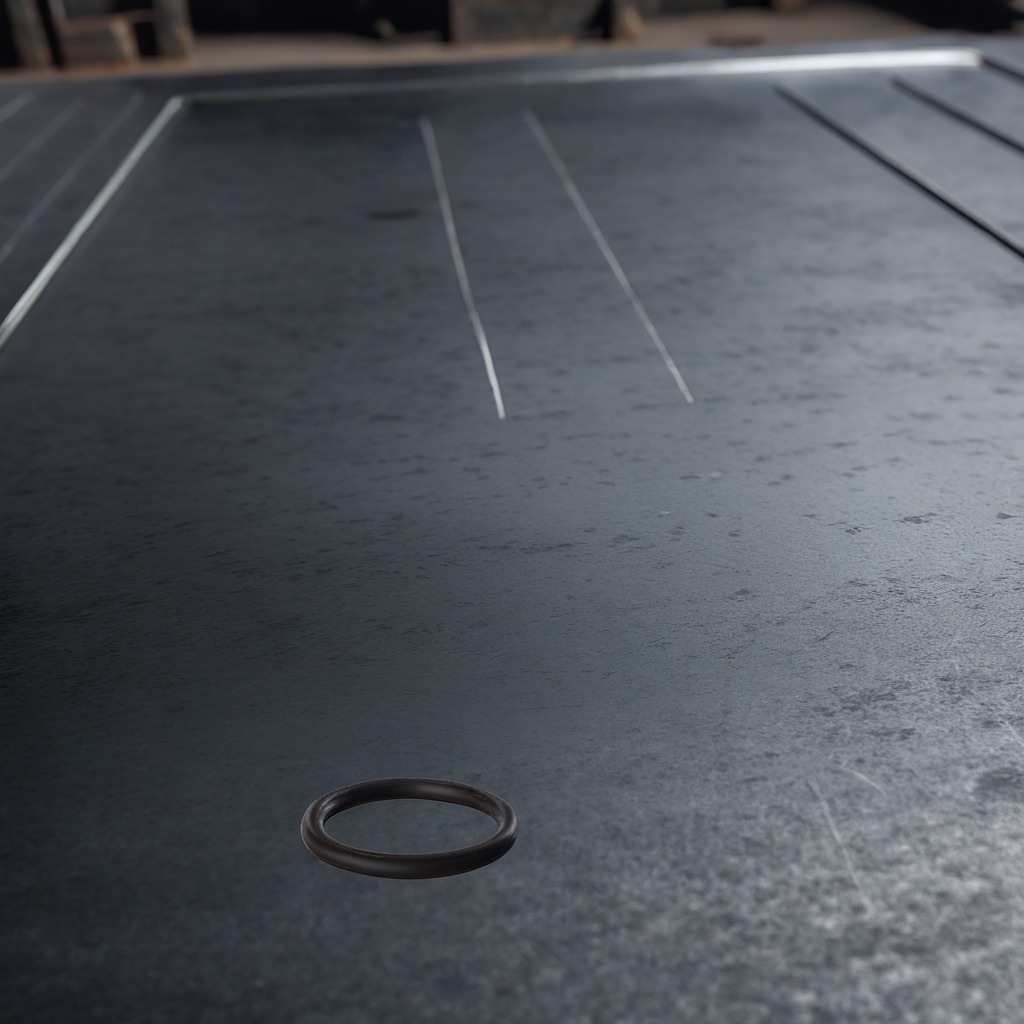
A rubber O-ring lying on a cold steel table in a mining workshop gritty textures